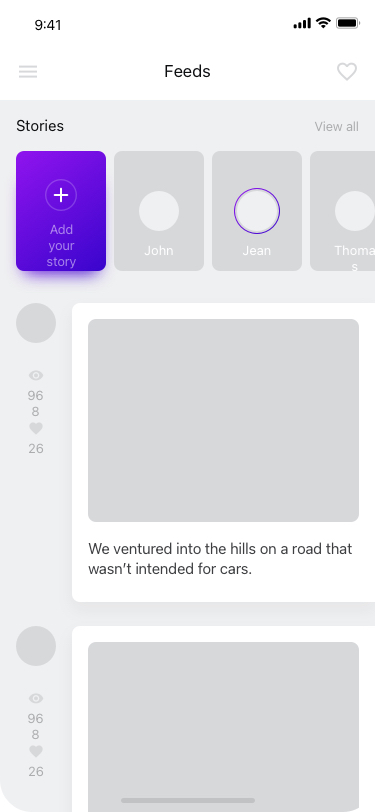
Text in this UI design:
968
26
We ventured into the hills on a road that wasn’t intended for cars.
968
26
Feeds
Add your
story
Thomas
Jean
John
Stories
View all